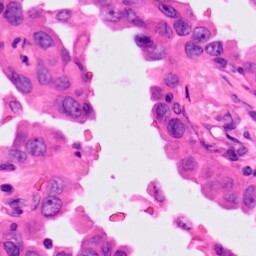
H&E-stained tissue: Lung